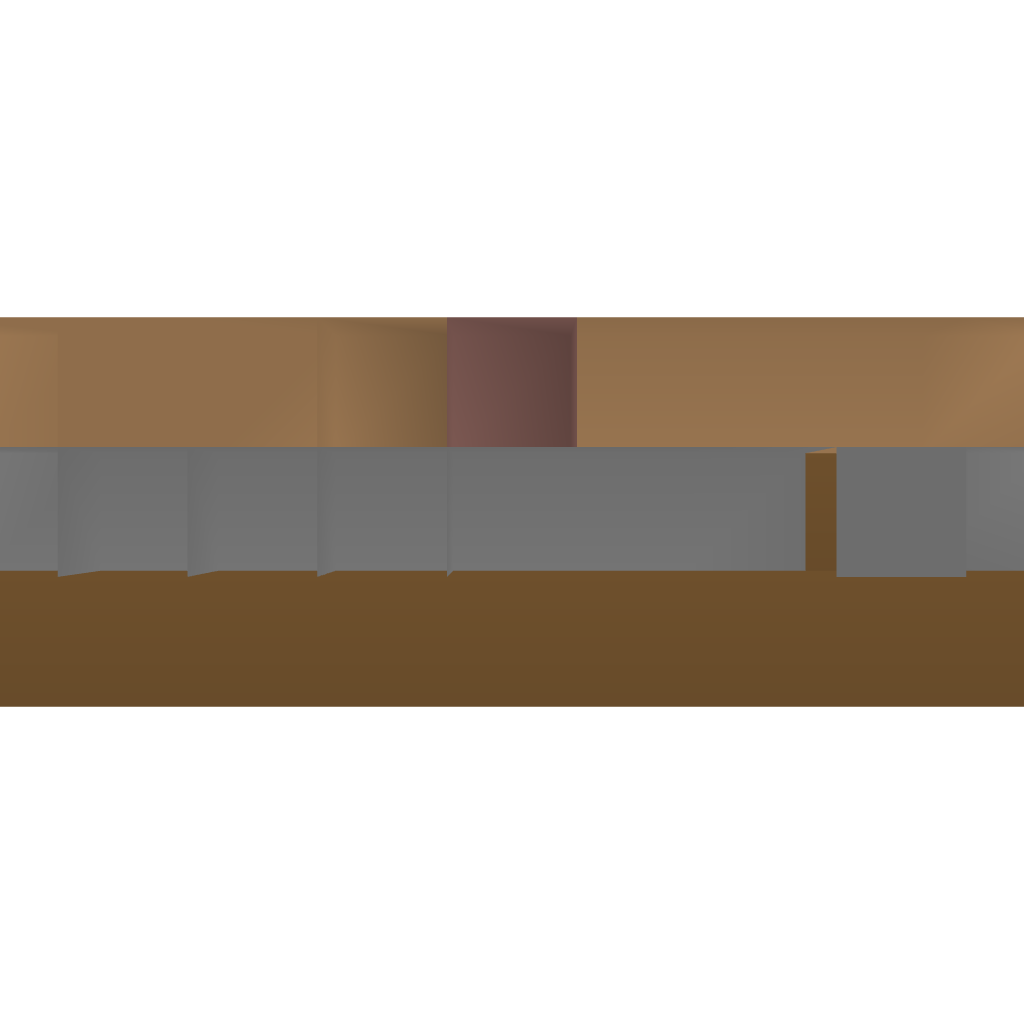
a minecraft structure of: OptiFarm bad low quality